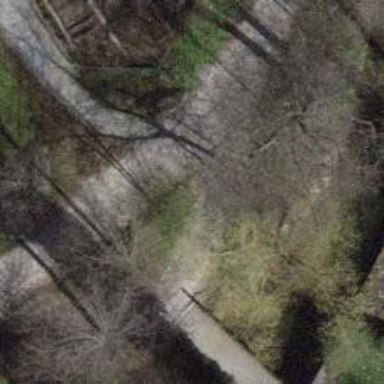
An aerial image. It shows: Path with fine gravel surface.